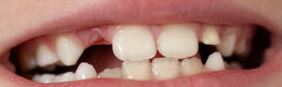
Condition: hypodontia